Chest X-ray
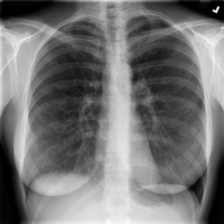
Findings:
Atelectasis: negative
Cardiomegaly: negative
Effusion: negative
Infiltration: negative
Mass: negative
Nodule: negative
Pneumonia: negative
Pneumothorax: positive
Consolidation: negative
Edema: negative
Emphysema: negative
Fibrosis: negative
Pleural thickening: negative
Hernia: negative